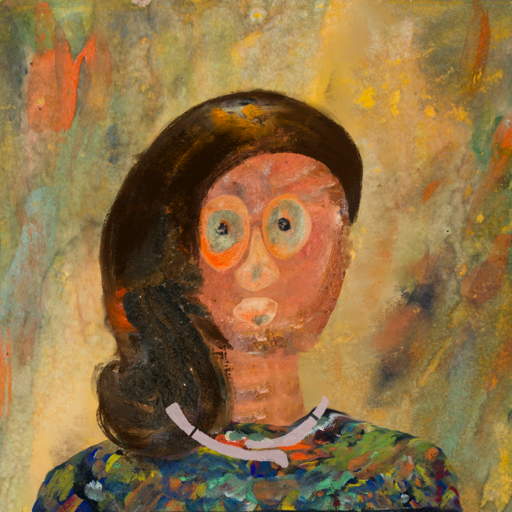
Background: Comrade, Head And Neck Front: Boggyland, Face Front: Childish, Bust: An_Impression, Hair Front: Gypsy_Queen, Head Accessory: Blank, Second Necklace: Blank, Necklace: Hypocrite_2, Baby: Blank